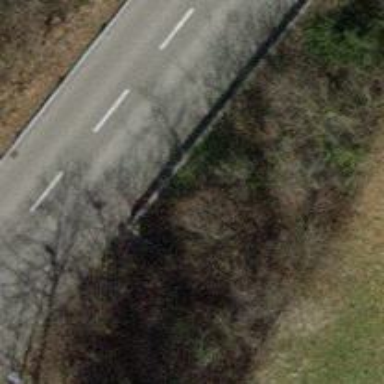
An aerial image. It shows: Asphalt sidewalk along the footway.